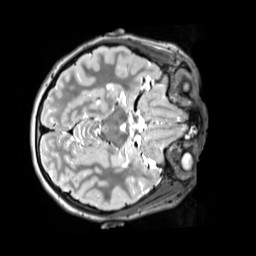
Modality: T2w
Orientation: axial
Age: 11
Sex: male
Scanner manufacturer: siemens
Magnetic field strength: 3 T
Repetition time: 3.2 s
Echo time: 0.408 s